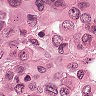
Metastatic tissue present: yes